Interaction volume radius: 5 \u00c5
Interaction volume height: 40 \u00c5
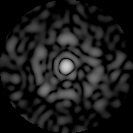
Disorder parameter: 0.7719